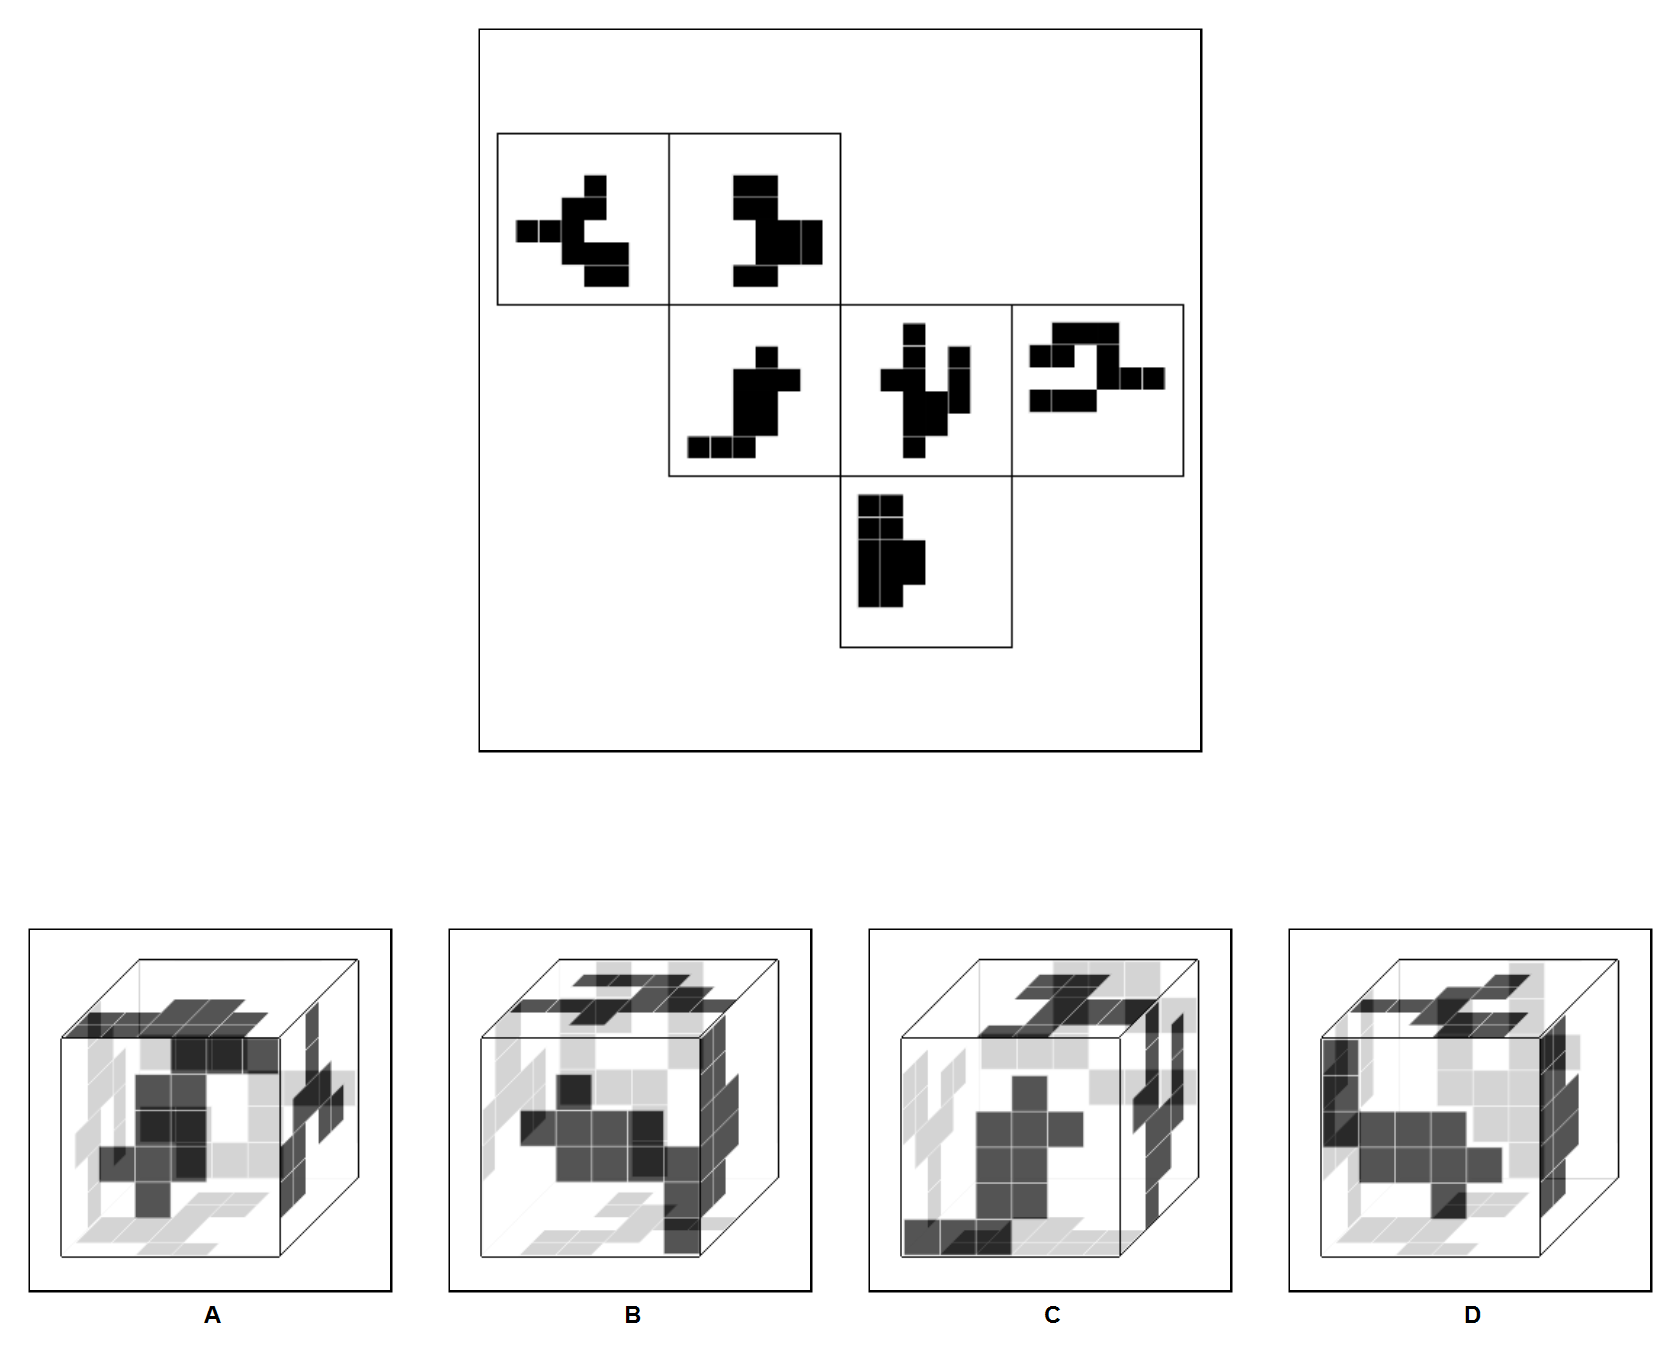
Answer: D